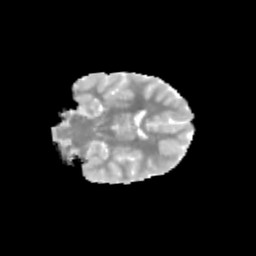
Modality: MD
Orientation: coronal
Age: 11
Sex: female
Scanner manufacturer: siemens
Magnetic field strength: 3 T
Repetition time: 3.8 s
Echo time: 0.07 s